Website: apple
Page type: customer-info-address
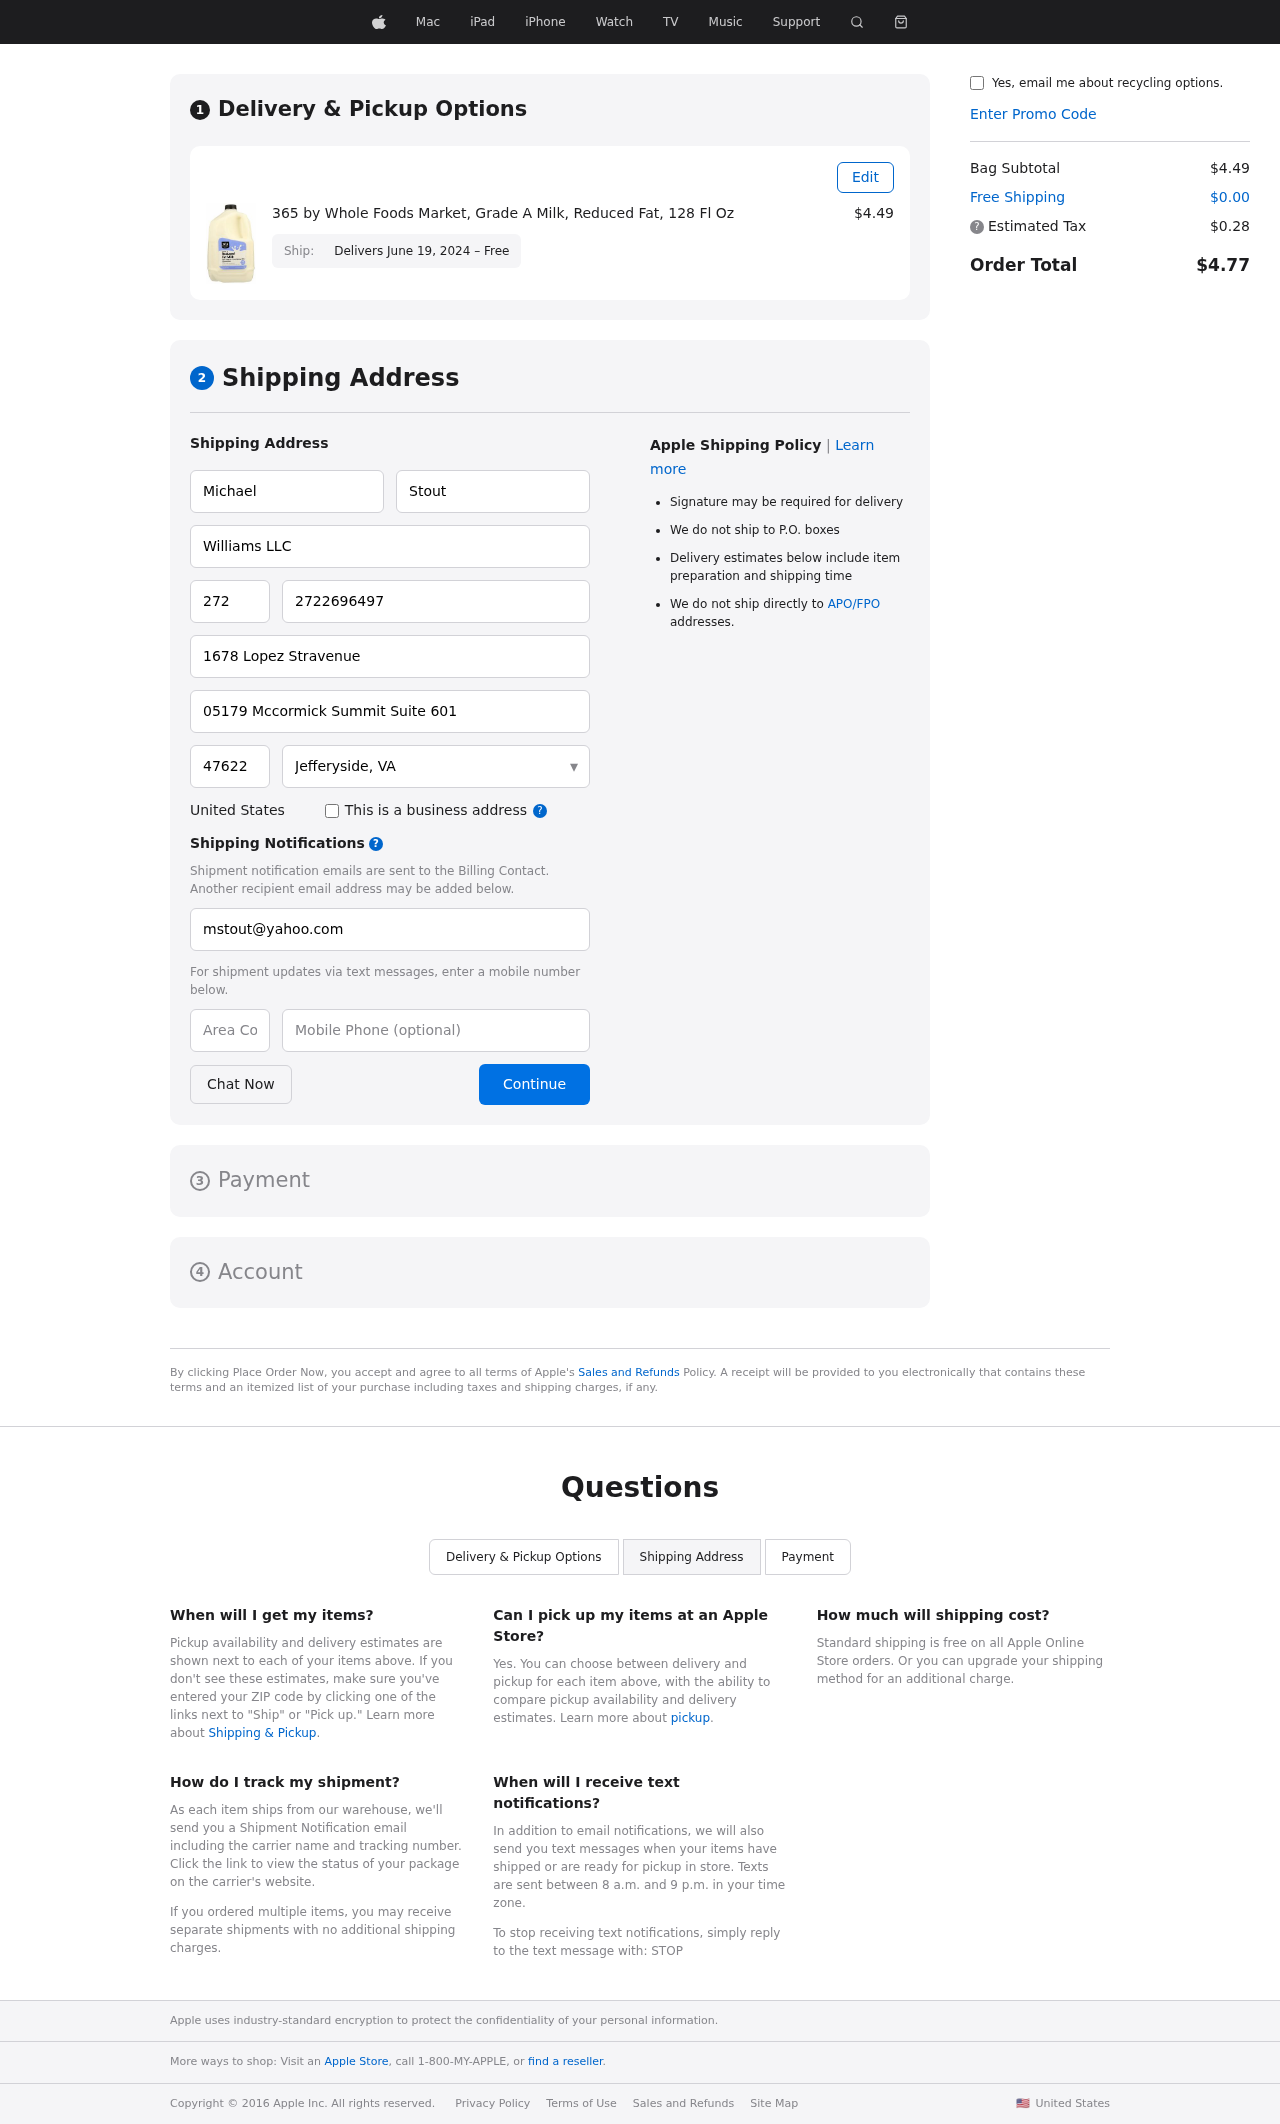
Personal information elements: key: PII_CITY_STATE
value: Jefferyside, VA
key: PII_COMPANY
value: Williams LLC
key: PII_COUNTRY
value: United States
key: PII_EMAIL
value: mstout@yahoo.com
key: PII_FIRSTNAME
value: Michael
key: PII_LASTNAME
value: Stout
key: PII_PHONE
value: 2722696497
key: PII_PHONE_AREA
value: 272
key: PII_POSTCODE
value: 47622
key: PII_STREET
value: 1678 Lopez Stravenue
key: PII_STREET2
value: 05179 Mccormick Summit Suite 601
Product elements: key: PRODUCT1_NAME
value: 365 by Whole Foods Market, Grade A Milk, Reduced Fat, 128 Fl Oz
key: PRODUCT1_PRICE
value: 4.49
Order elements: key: ORDER_DELIVERY_DATE
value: Delivers June 19, 2024 – Free
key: ORDER_SUBTOTAL
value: $4.49
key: ORDER_SHIPPING_COST
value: $0.00
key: ORDER_TAX
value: $0.28
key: ORDER_TOTAL
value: $4.77